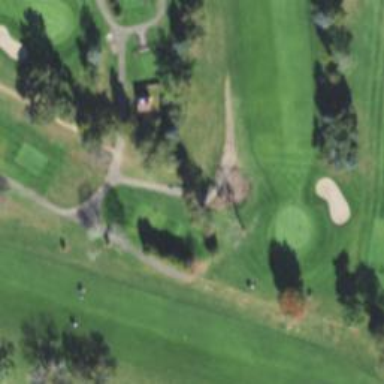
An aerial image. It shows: Golf path with asphalt surface.